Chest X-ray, PA view. Patient: 64 years old, sex F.
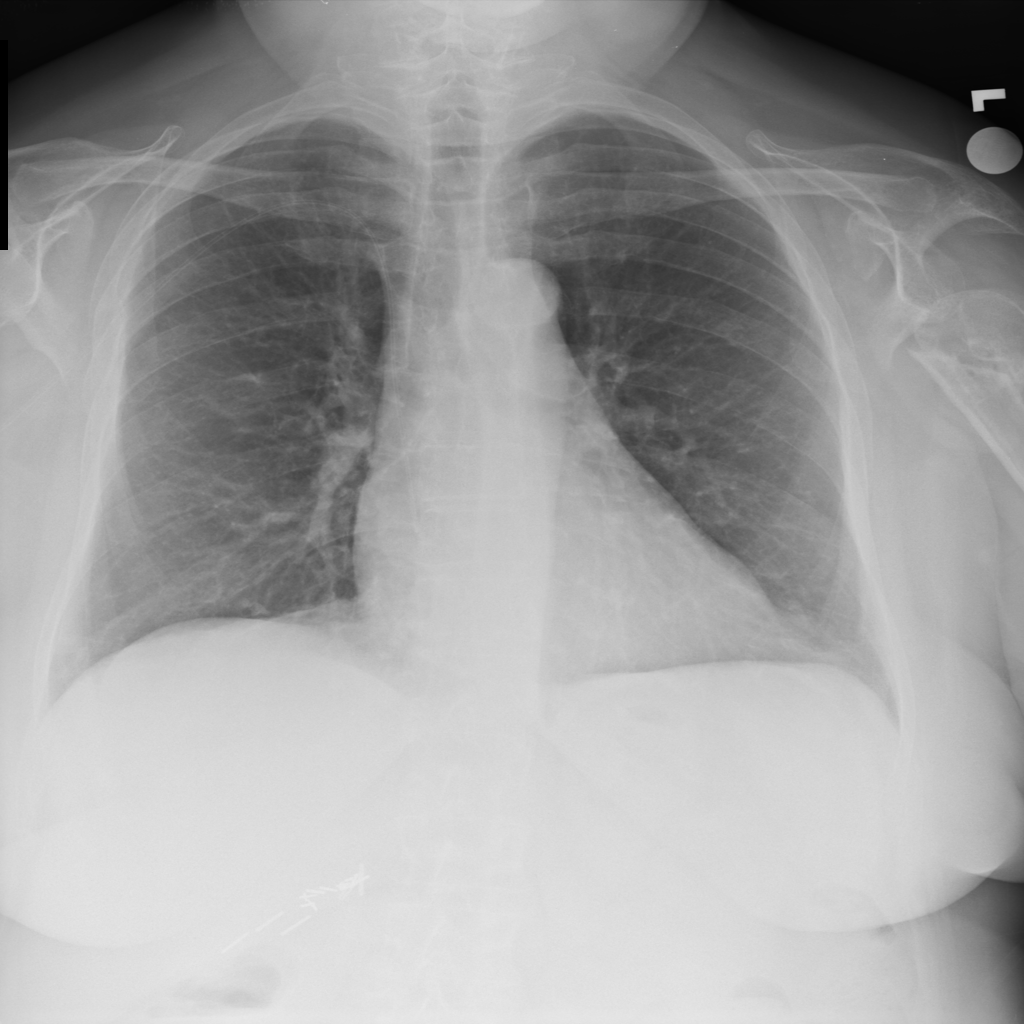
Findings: No Finding